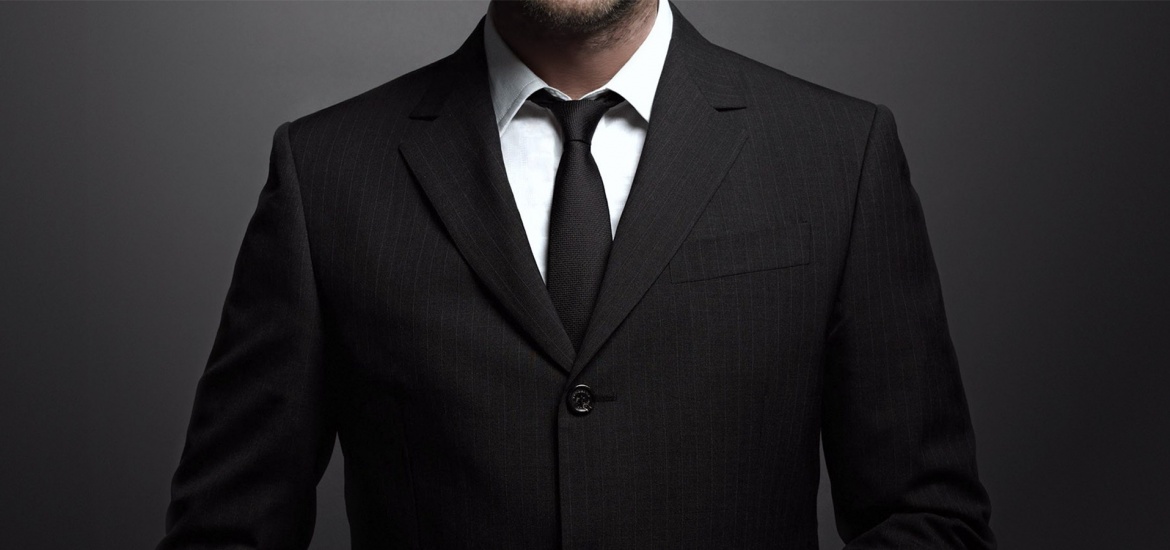
Label: Windsor tie